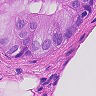
Metastatic tissue present: yes